Question:
Please check above view
I have to create a view accordingly, where when we slide left to right images will come same as right to left. When I slide top to bottom a web view will come and sliding bottom to top images will come. All the data like images and web url will be dynamic and data will come from server. Also I have to apply pull to refresh concept in it.
I have gone through <URL> link and successfully implemented it but its not accordingly and it have many limitations.
Please let me know that if this kind of view is possible or not.
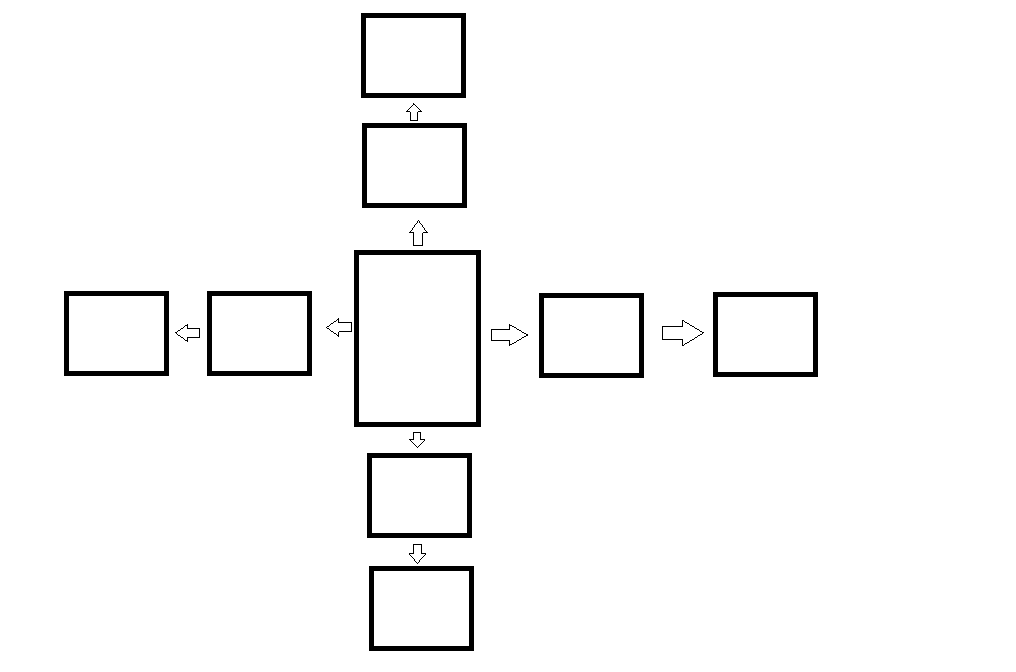
Answer: There is a way to do this with out using any lib.
In your xml file design another layout and put all the widget which you want to show at the time of sliding after that apply sliding animation like left to right and up to down as you want. After that with the help of gesture detector you can get the event of sliding, and perform your task.
Here is my code
'''
Animation Left slide
<translate xmlns:android="http://schemas.android.com/apk/res/android"
android:duration="500"
android:fromXDelta="100%"
android:toXDelta="0%" >
</translate>
Animation Right slide
<translate xmlns:android="http://schemas.android.com/apk/res/android"
android:duration="500"
android:fromXDelta="-100%"
android:toXDelta="0%" >
</translate>
Animation Slide up
<translate xmlns:android="http://schemas.android.com/apk/res/android"
android:duration="500"
android:fromYDelta="100%"
android:toYDelta="0%" >
</translate>
Animation Slide Down
<translate xmlns:android="http://schemas.android.com/apk/res/android"
android:duration="500"
android:fromYDelta="-100%"
android:toYDelta="0%" >
</translate>
'''
Code used in class file for animation
'''
case SimpleGestureFilter.SWIPE_RIGHT:
ScreenAnimation.setVisibility(View.VISIBLE);
ScreenAnimation.startAnimation(RightSwipe);
break;
case SimpleGestureFilter.SWIPE_LEFT:
ScreenAnimation.setVisibility(View.VISIBLE);
break;
case SimpleGestureFilter.SWIPE_DOWN:
ScreenAnimation.setVisibility(View.VISIBLE);
ScreenAnimation.startAnimation(DownSwipe);
break;
case SimpleGestureFilter.SWIPE_UP:
ScreenAnimation.setVisibility(View.VISIBLE);
ScreenAnimation.startAnimation(UpSwipe);
break;
'''